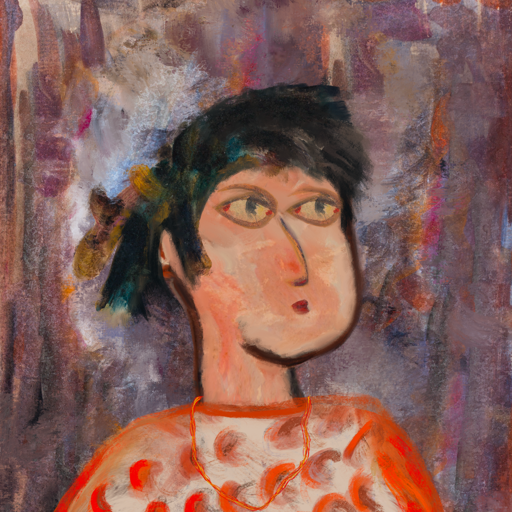
Background: Hypocrite, Head And Neck Side: Roy_Bahadur, Face Side: GypsyMother, Bust: Rupkatha, Hair Side: Pipe, Head Accessory: Blank, Second Necklace: Gypsy_Mother_2, Necklace: Blank, Baby: Blank